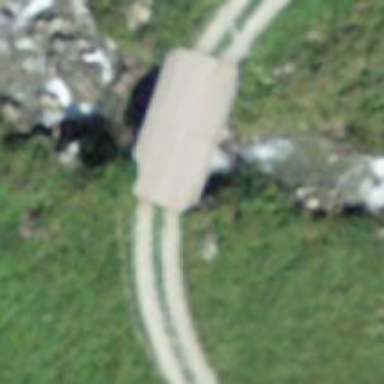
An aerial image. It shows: Dirt track road with bridge.